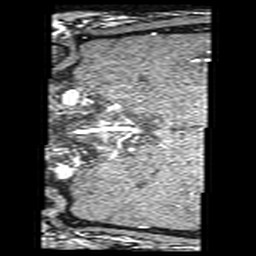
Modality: angio
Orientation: coronal
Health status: ill
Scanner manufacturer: siemens
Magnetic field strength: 3 T
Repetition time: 0.022 s
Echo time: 0.00401 s